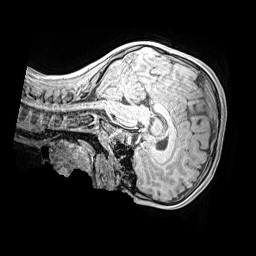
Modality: MP2RAGE
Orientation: sagittal
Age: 9
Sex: male
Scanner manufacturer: siemens
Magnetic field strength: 3 T
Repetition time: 4 s
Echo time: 0.00299 s